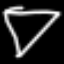
Label: diamond